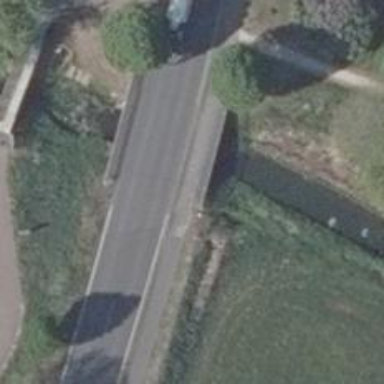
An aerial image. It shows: Path on asphalt surface with bridge.